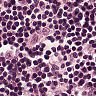
Metastatic tissue present: no